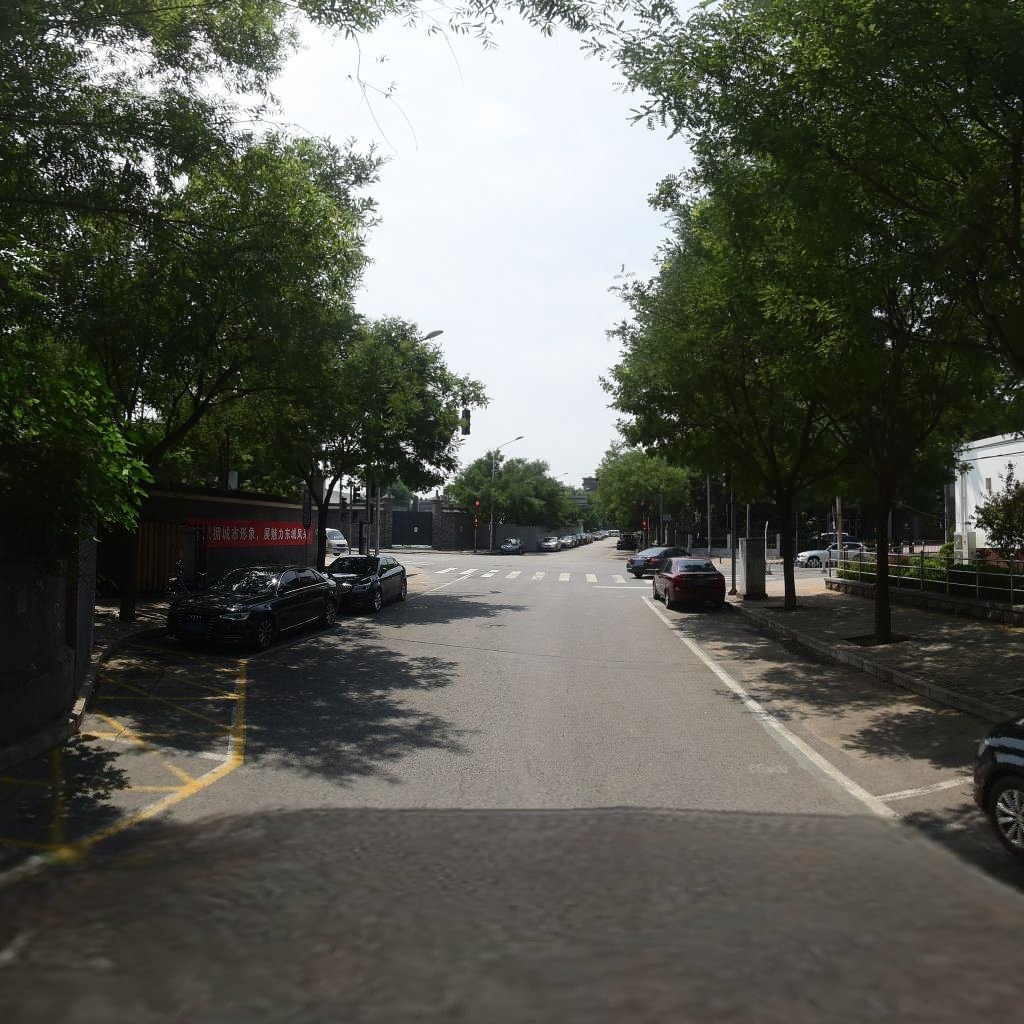
Region: Dongcheng
Road damage annotations: transverse crack